高三 · 算术
17. 写出右边程序流程图的运算结果: 如果输入 $\mathrm{R}=8$, 那么输出 $\mathrm{a}=$

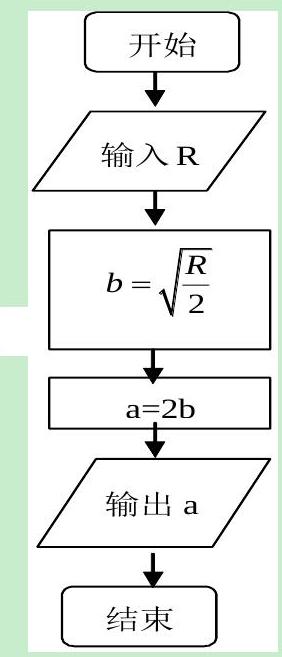
答案: 4
解析: : 解答: 本题给出了输入值, 要判断运行结果。输入 $\mathrm{R}=8$, 根据流程图得第一步可算出 $\mathrm{b}=2$, 然后执行 $a=2 b$, 得到 $a=4$ 。

分析: 本题主要考查了程序框图的三种基本逻辑结构的应用, 解决问题的关键是根据所给程序框图的原理进行发现计算即可.